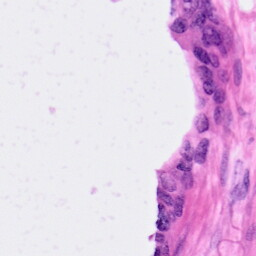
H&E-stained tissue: Pancreatic